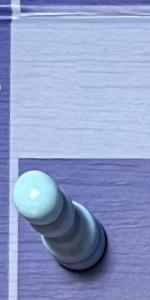
Label: Pawn_White